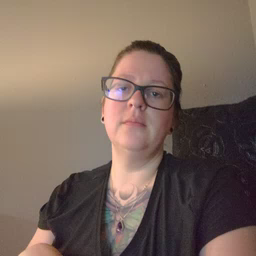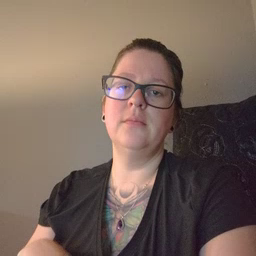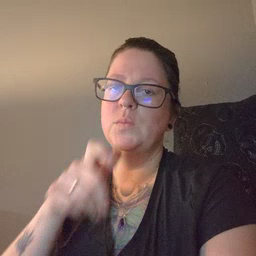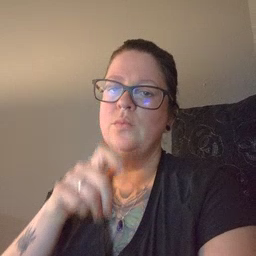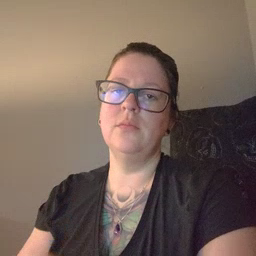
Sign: who